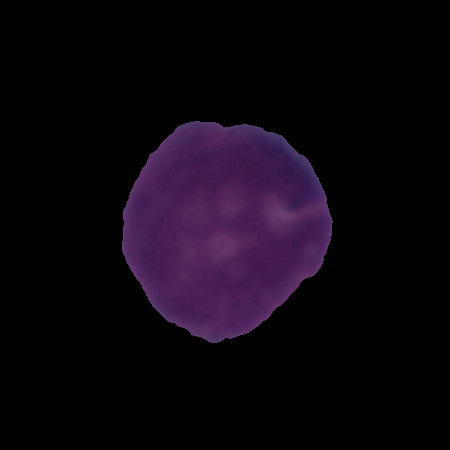
Label: cancer